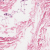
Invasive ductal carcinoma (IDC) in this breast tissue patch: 0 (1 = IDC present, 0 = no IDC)